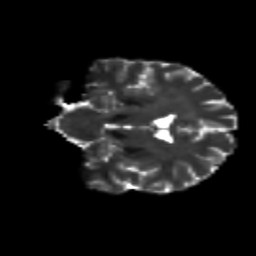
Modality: T2w
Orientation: coronal
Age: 38
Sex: female
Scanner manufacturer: siemens
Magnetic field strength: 3 T
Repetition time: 8.6 s
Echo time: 0.095 s